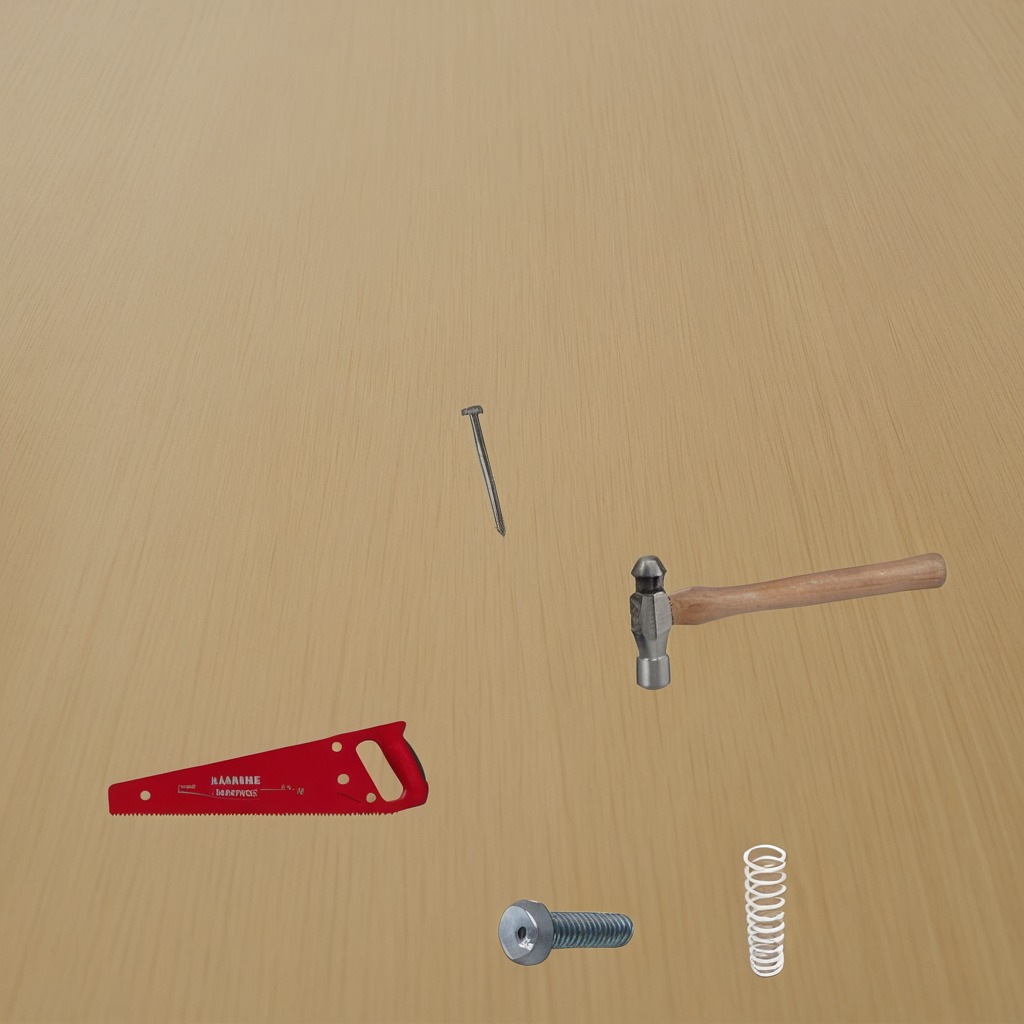
A hammer, an iron nail, a metal machine screw, a coiled metal spring, and a handheld metal saw are lying on the plywood surface.